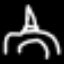
Label: The Eiffel Tower